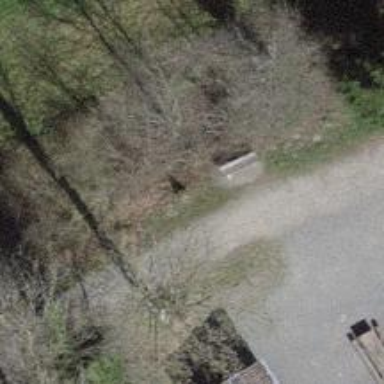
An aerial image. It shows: Bench for seating.